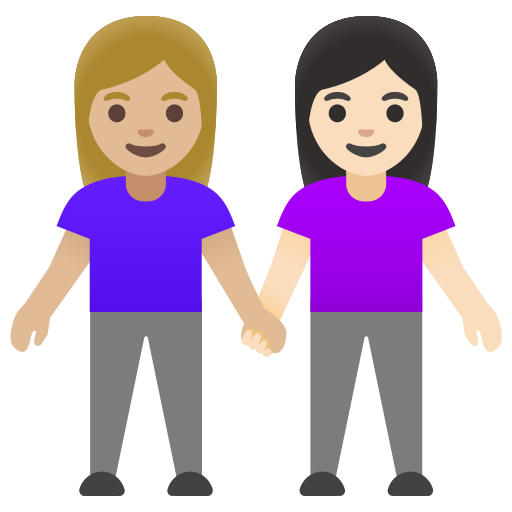
Emoji: 👩🏼‍🤝‍👩🏻